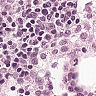
Metastatic tissue present: no